Question: I have a directed acyclic graph that I am trying to visualize using Graphviz's 'dot'. By default it's laid out top-to-bottom.
Usually, all directed edges have their head lower than their tail. But in certain cases they're drawn as a horizontal straight line section, i.e. head and tail are at the same level. In my case this happened after I defined subgraph clusters.
Is their a way to forbid this and force it to position nodes so that the arrows are pointing "downwards"?

Sample source:
'''
digraph {
rankdir=TB;
subgraph cluster_1 { "8"; "7"; "9"; "11"; "10" }
subgraph cluster_2 { "3"; "4"; "5"; }
"1" -> "3";
"2" -> "5";
"3" -> "6";
"3" -> "5";
"2" -> "8";
"2" -> "4";
"2" -> "3";
"2" -> "6";
"2" -> "7";
"1" -> "8";
"7" -> "8";
"4" -> "6";
"6" -> "10";
"3" -> "11";
"7" -> "10";
"7" -> "6";
"1" -> "2";
"6" -> "5";
"7" -> "9";
"7" -> "5";
"4" -> "5";
"6" -> "8";
"3" -> "4";
"10" -> "11";
"4" -> "11";
"3" -> "8";
"8" -> "9";
"6" -> "9";
"9" -> "10";
"3" -> "10";
"3" -> "7";
}
'''
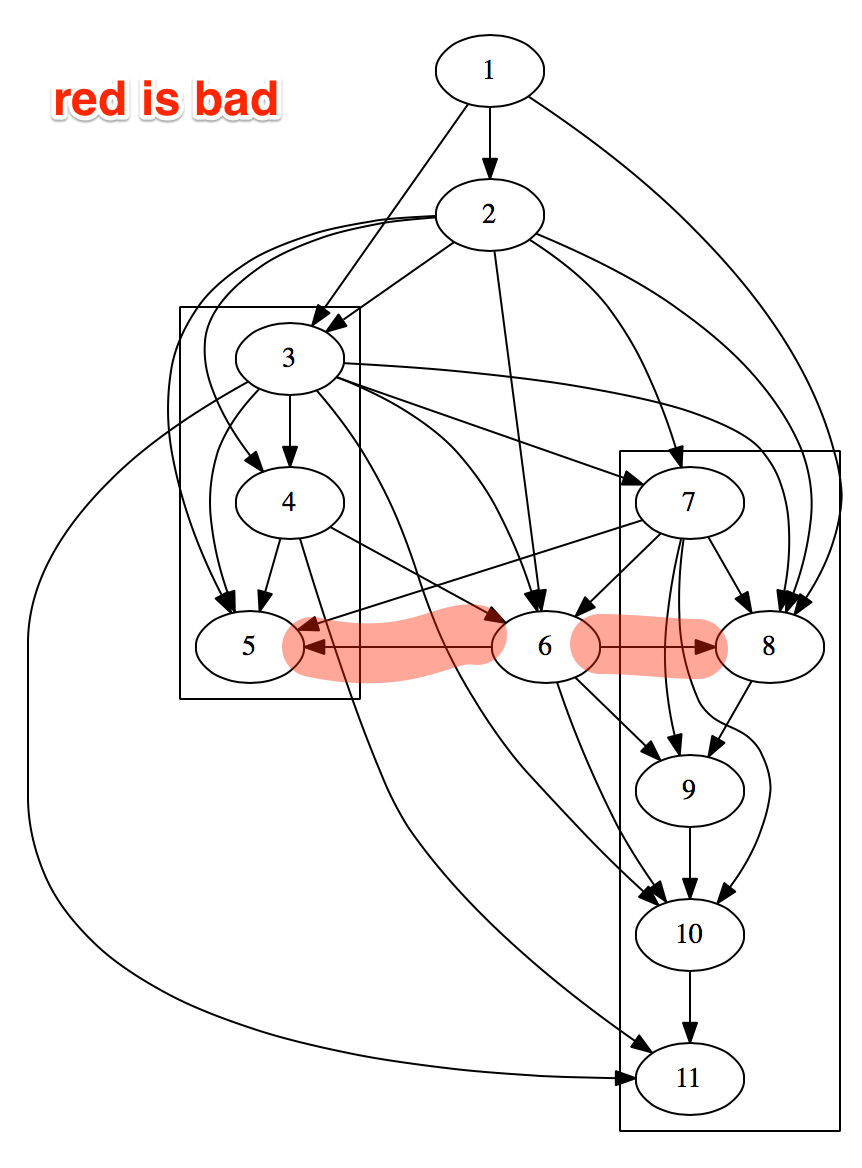
Answer: I know this is an old question, but I will provide this answer for future reference:
You could use 'newrank = true;' which does the following according to the <URL>:
> The original ranking algorithm in dot is recursive on clusters. This can produce fewer ranks and a more compact layout, but sometimes at the cost of a head node being place on a higher rank than the tail node. It also assumes that a node is not constrained in separate, incompatible subgraphs. For example, a node cannot be in a cluster and also be constrained by rank=same with a node not in the cluster.If newrank=true, the ranking algorithm does a single global ranking, ignoring clusters. This allows nodes to be subject to multiple constraints. Rank constraints will usually take precedence over edge constraints.
So your source only changes as follows:
'''
digraph {
rankdir=TB;
newrank = true;
...
'''
And the result will be much nicer for this example:
<URL>